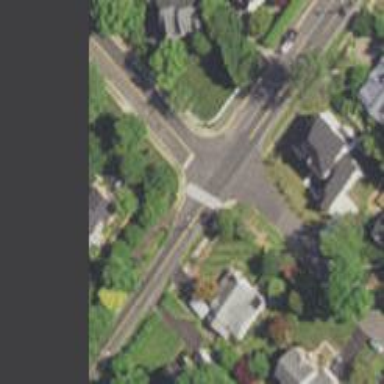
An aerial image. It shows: Marked road crossing.